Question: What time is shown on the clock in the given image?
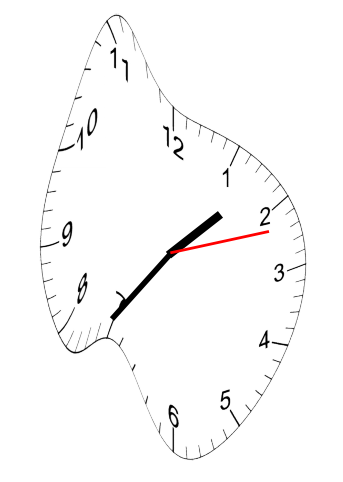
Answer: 01:36:12